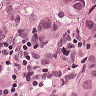
Metastatic tissue present: yes